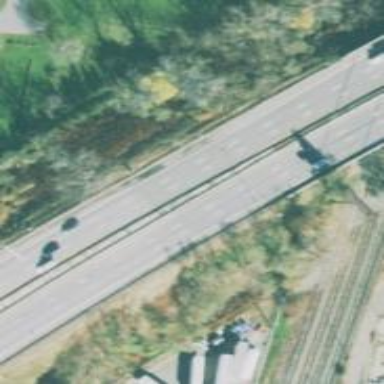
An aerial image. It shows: Asphalt motorway.